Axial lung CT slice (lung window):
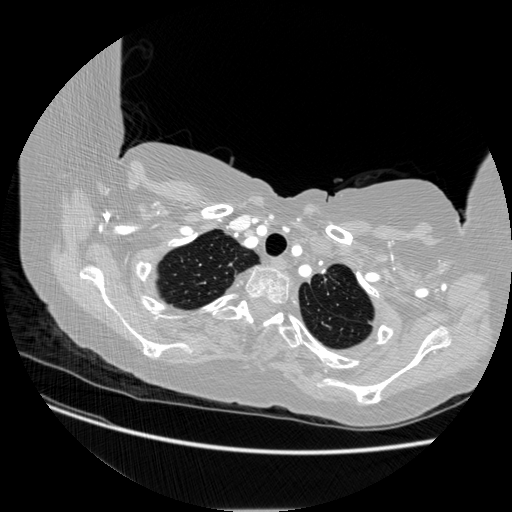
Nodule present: no